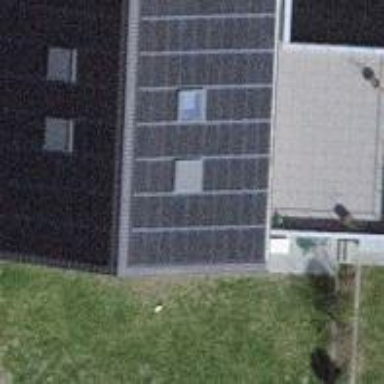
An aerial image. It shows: Solar power generator utilizing photovoltaic technology with solar photovoltaic panels.